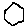
Label: hexagon